Aerial crown-view tile of a tropical tree (Barro Colorado Island, Panama), acquired 20250715:
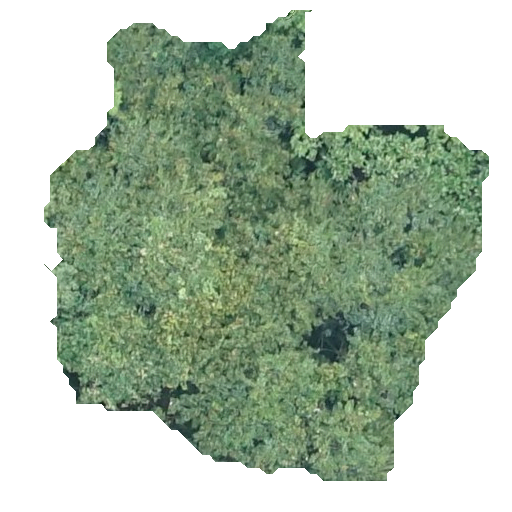
Species: Apeiba membranacea
GBIF accepted scientific name: Apeiba membranacea
Crown area: 209.161 m²